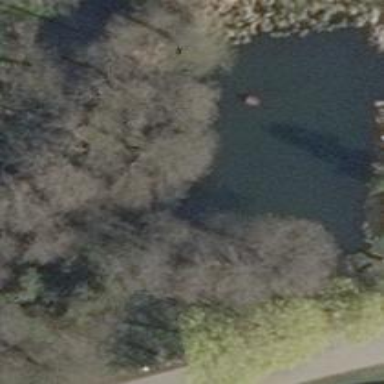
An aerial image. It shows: Pond with natural water.